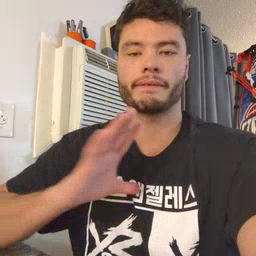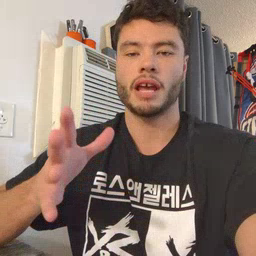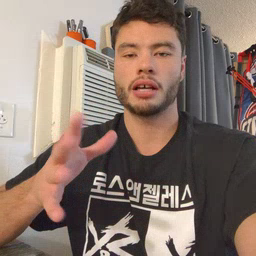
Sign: fine